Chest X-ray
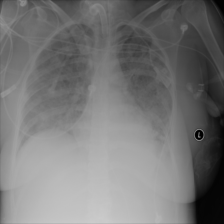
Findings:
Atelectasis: negative
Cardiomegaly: negative
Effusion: negative
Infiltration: positive
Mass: negative
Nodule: negative
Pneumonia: negative
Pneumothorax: negative
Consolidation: negative
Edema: positive
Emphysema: negative
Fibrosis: negative
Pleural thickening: negative
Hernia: negative